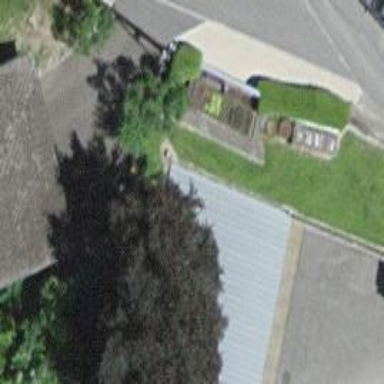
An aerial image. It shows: Garage.